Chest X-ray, AP view. Patient: 18 years old, sex M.
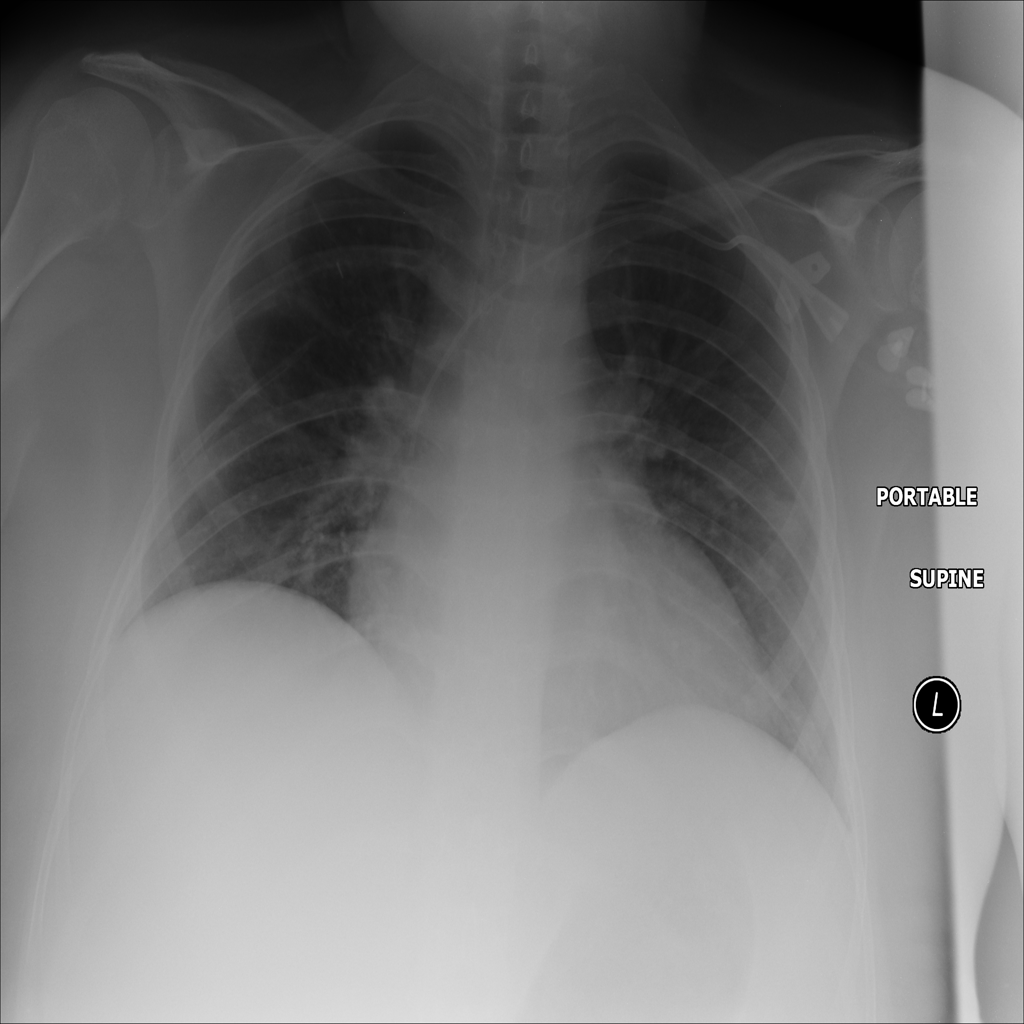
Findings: No Finding